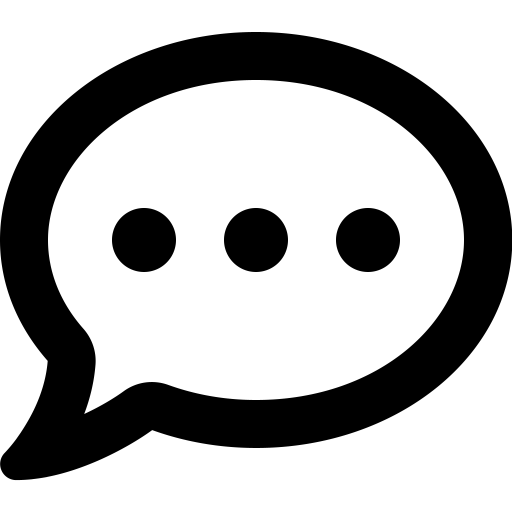
Tags: icon, FontAwesome, fa-icon, outline, comment, dots